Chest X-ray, PA view. Patient: 10 years old, sex F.
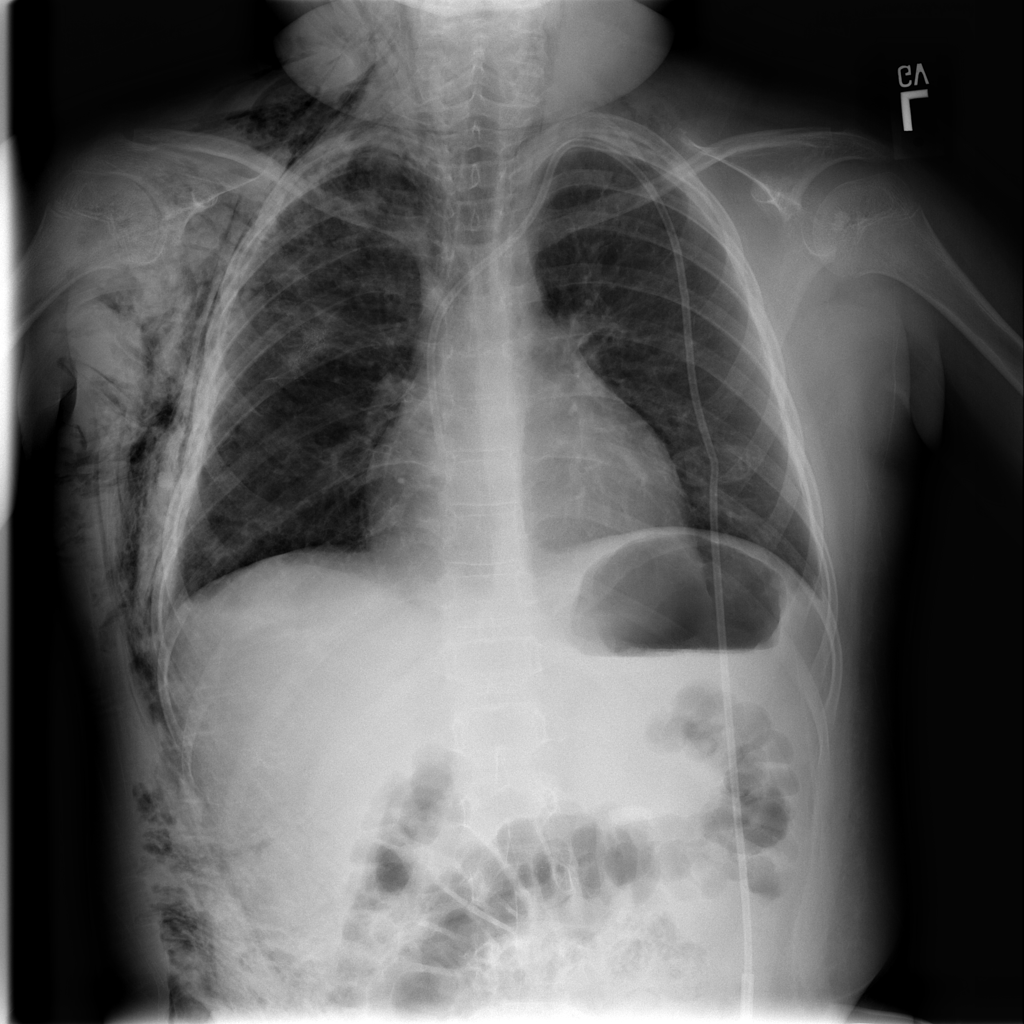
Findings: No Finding